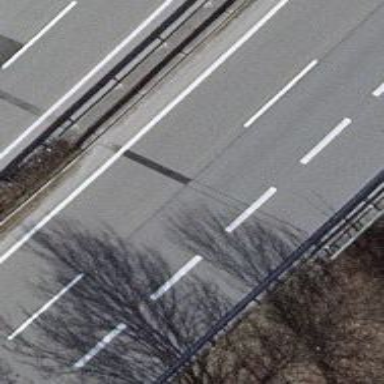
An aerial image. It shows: Asphalt motorway link.